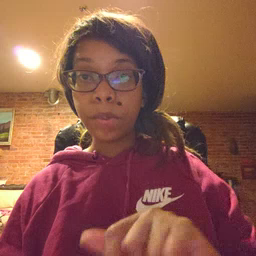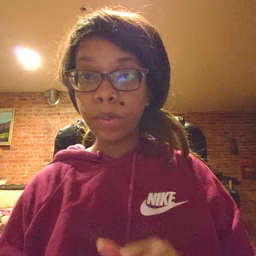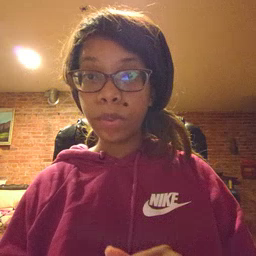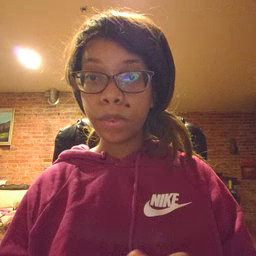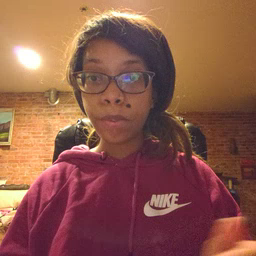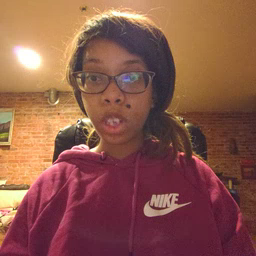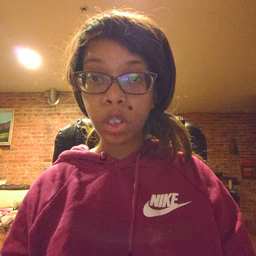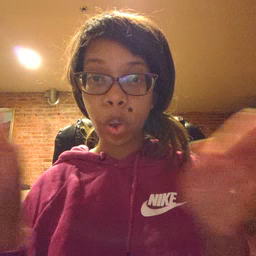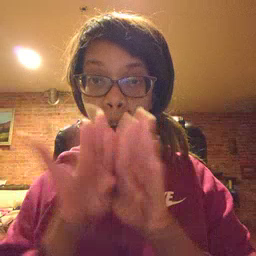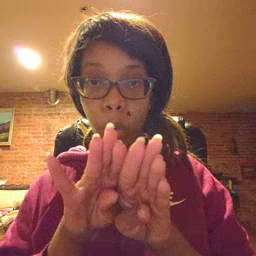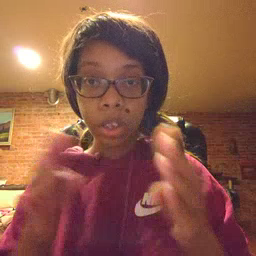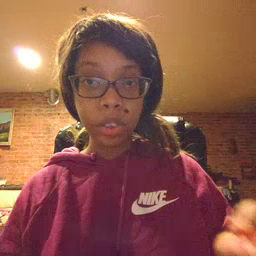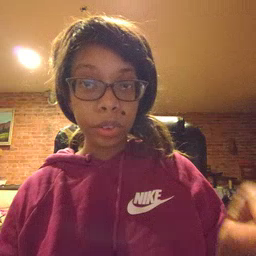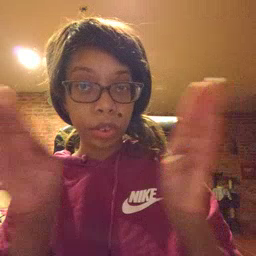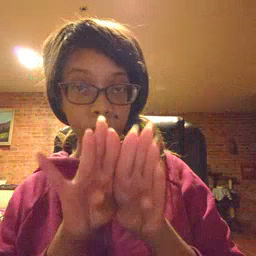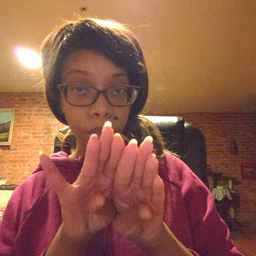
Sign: close